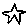
Label: star